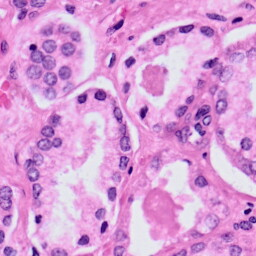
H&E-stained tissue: Prostate